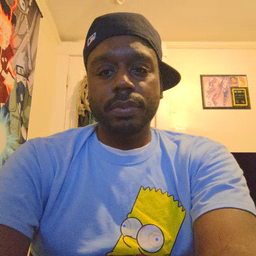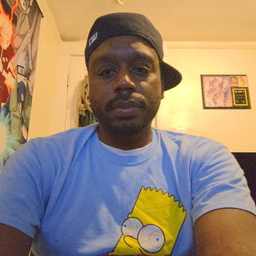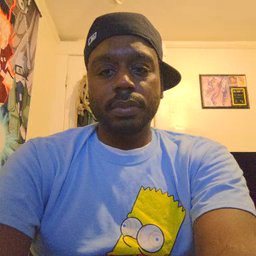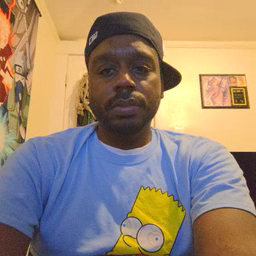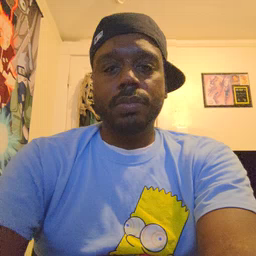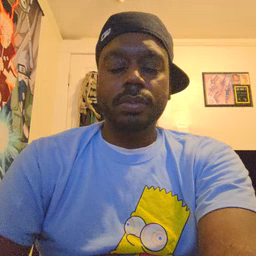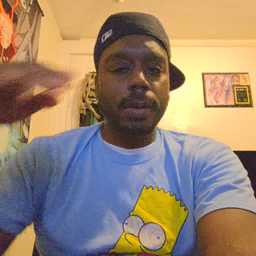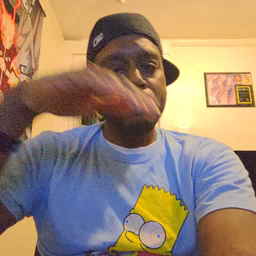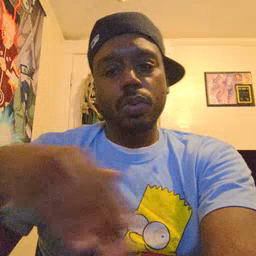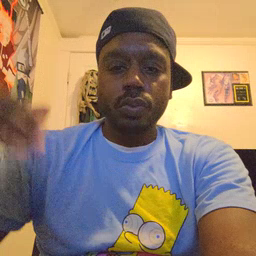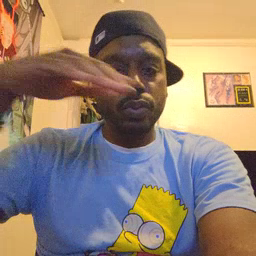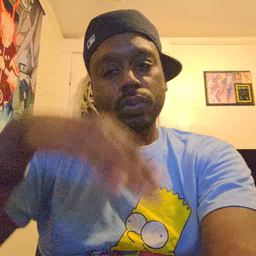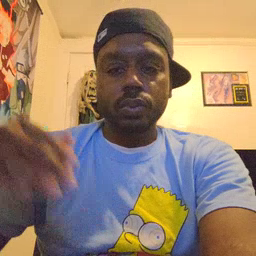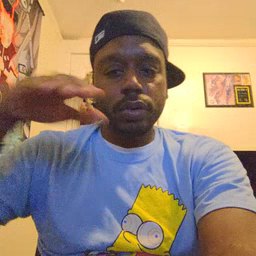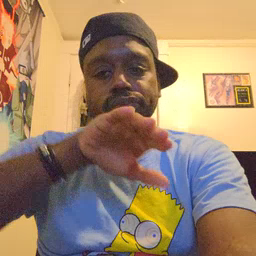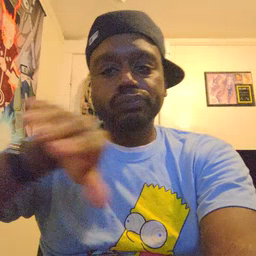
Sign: pool